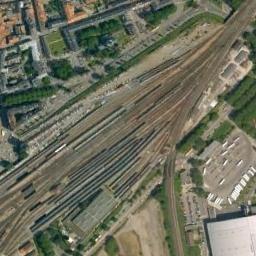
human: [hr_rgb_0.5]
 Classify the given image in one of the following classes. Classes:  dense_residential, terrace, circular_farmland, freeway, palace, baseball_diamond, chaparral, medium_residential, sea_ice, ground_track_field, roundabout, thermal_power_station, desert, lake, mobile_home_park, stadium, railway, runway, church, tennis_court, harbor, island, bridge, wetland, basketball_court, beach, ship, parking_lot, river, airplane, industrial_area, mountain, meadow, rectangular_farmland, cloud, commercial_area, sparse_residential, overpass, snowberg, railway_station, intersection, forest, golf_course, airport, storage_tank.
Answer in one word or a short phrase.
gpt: railway_station